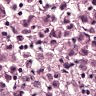
Metastatic tissue present: yes